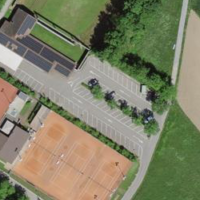
EUNIS habitat code: 53
Species observed at this site:
Impatiens parviflora